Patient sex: F
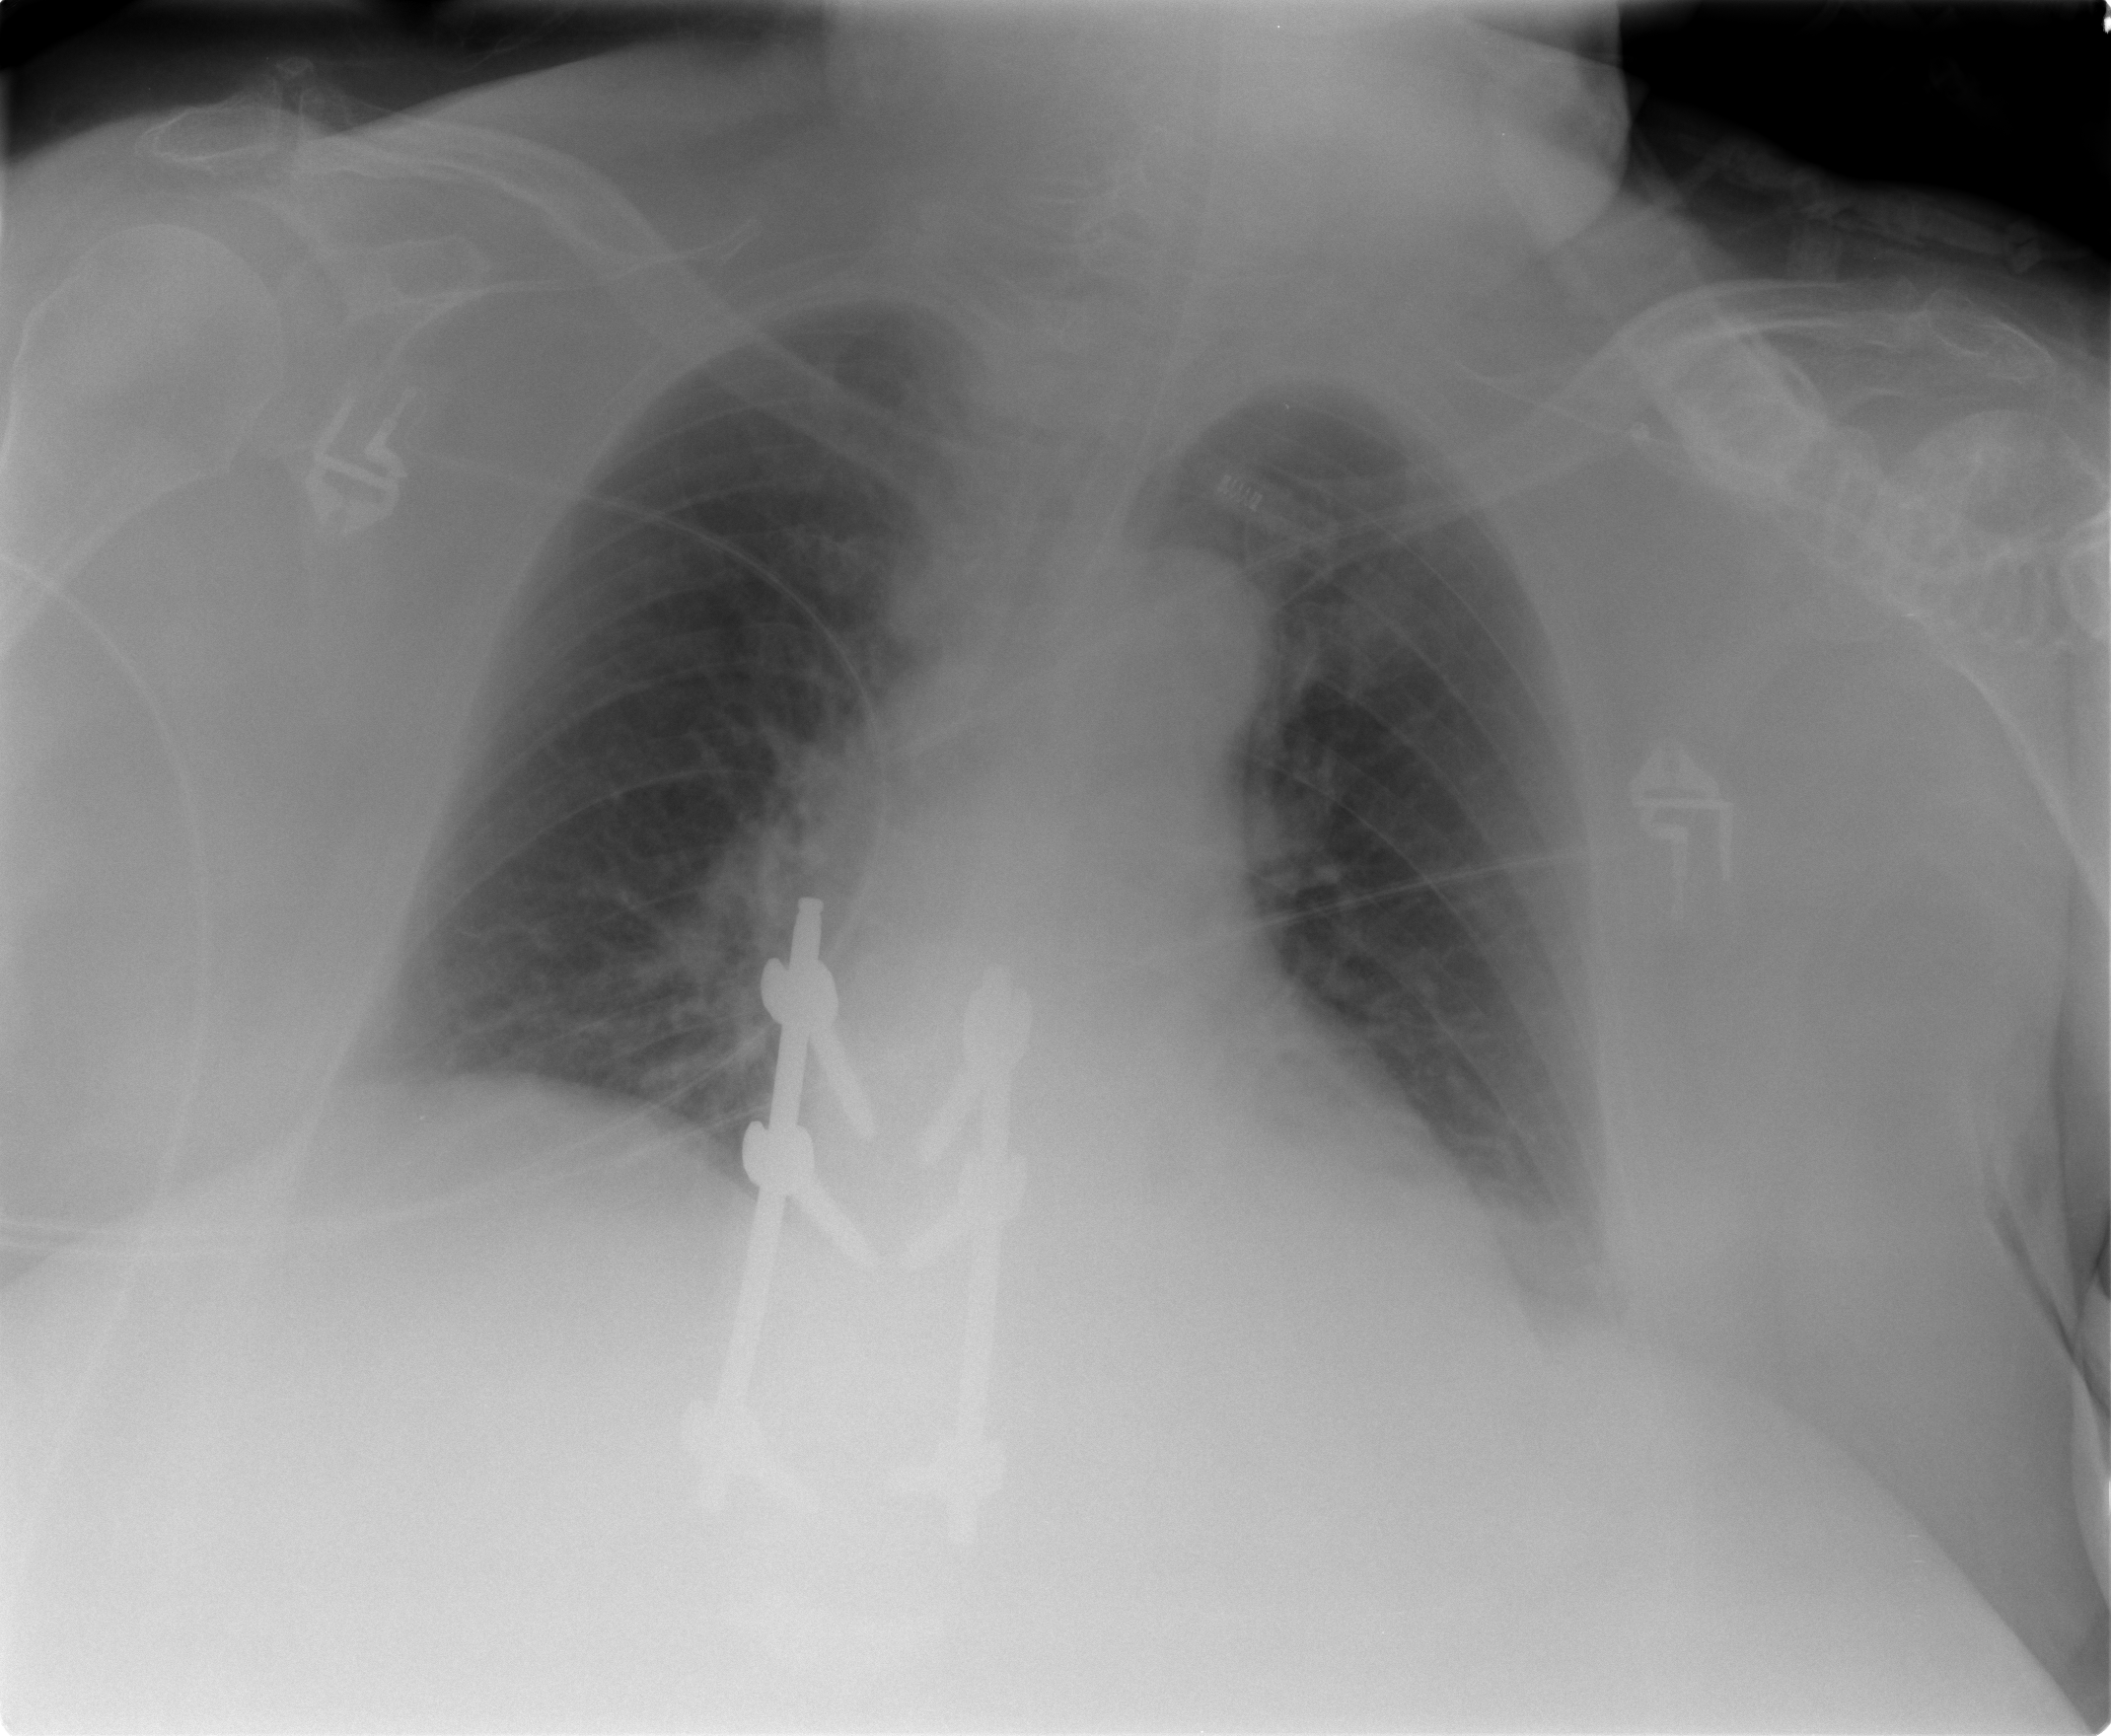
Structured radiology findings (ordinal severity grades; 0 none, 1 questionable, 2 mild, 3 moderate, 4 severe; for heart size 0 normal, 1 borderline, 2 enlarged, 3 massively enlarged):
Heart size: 2
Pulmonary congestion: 2
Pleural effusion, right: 0
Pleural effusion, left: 0
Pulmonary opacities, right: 0
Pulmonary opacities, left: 0
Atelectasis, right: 0
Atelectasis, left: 0